Question: I'm writing an app that has two sections like this:

The idea is that on the top half I'm creating a request, and on the bottom I'm displaying the results. As my 'UIViewController' subclass grows and grows I thought it might be a good idea to split that into two 'UIViewController's. (So what I'm trying to do is something like a 'UISplitViewController').
Although I know it's possible programmatically I'd like to put both 'UIViewController's in the screen from the Interface Builder so I can manage autolayouts and design there. Dragging and dropping doesn't work there.
Is that possible? And more important - is that a good design or should I stick to the rule "One view controller for one screen"?
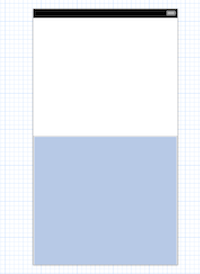
Answer: You can use a custom container view controller to achieve what you want. See:
- WWDC 2011 #102 on <URL> of the document
In short, since iOS 5, you no longer have to have a single view controller. Just make sure you call the necessary containment related calls. And iOS 6 makes it easier to design the storyboards for custom containers with the "container view" object.